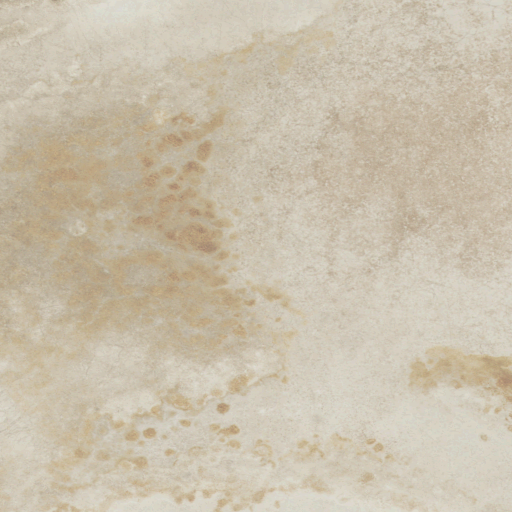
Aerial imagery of cape in Utah named Pintail Neck containing herbaceous wetlands and open water